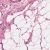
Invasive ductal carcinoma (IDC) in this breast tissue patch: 0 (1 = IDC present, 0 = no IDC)